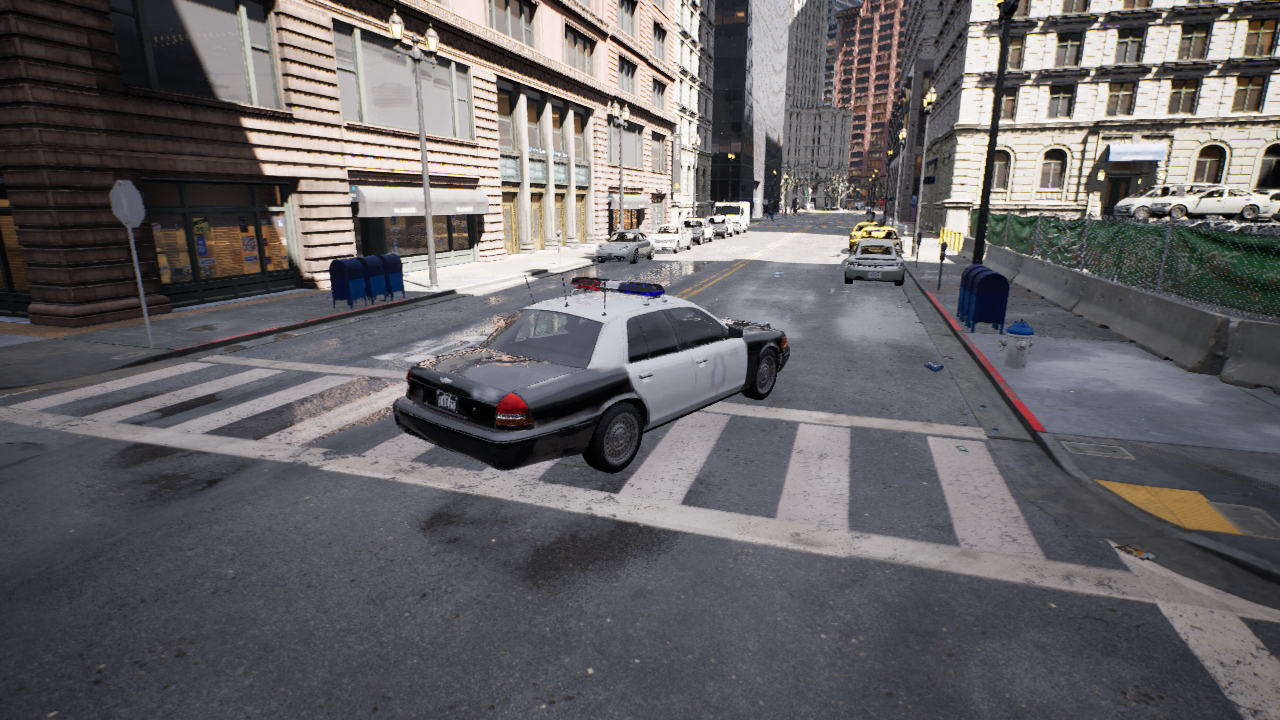
Venue: intersection
Lighting: clear day
Vehicle rig: sedan